Field crop: maize
Growth stage: 2
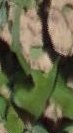
Species: maize